Field crop: maize
Growth stage: 2
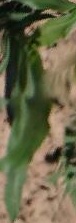
Species: maize